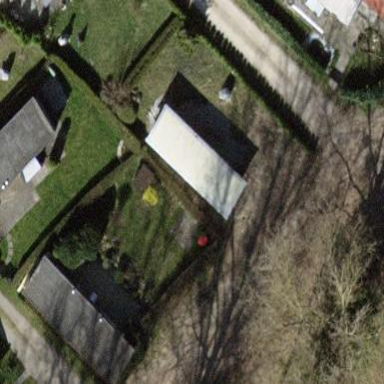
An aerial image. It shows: Static caravan building.